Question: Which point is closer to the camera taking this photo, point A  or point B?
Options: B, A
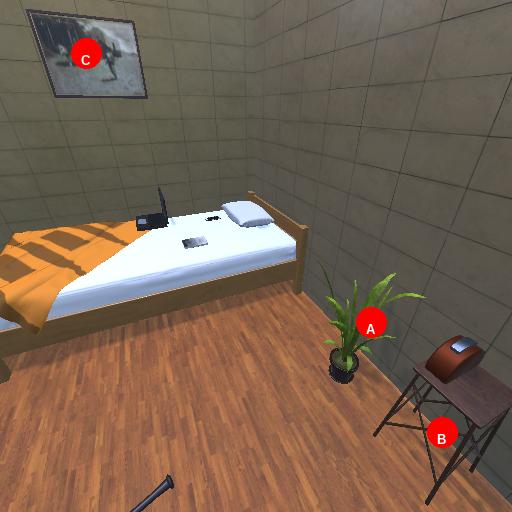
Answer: B